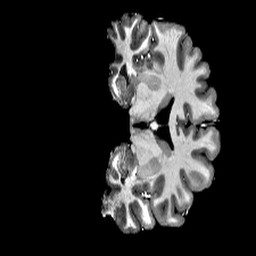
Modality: T1w
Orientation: coronal
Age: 21
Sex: male
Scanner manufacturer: siemens
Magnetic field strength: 6.98 T
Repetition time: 6 s
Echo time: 0.00302 s